Field crop: tomato
Growth stage: 2
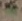
Species: solanum